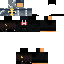
A male human skin with dark skin, wearing brown long hair dressed in a blue hoodie and black pants, featuring a closed mouth.